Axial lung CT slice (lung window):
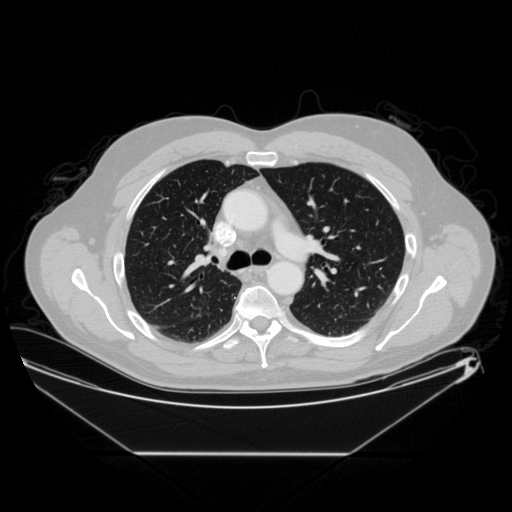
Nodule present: no